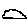
Label: cloud